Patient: sex M, age 67
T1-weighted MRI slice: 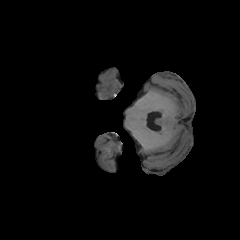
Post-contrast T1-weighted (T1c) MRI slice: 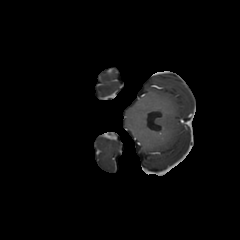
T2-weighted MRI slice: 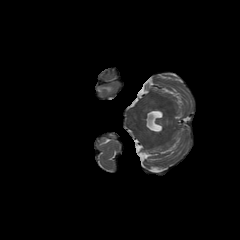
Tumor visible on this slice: yes
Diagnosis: Glioblastoma, IDH-wildtype
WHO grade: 4